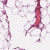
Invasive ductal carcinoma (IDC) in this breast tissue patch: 0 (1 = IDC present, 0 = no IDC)